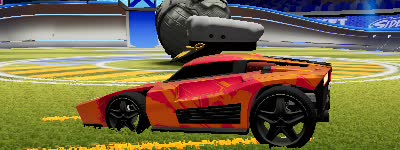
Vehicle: breakout